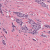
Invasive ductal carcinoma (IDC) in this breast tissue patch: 1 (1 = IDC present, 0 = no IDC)